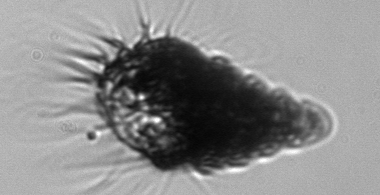
Label: Laboea_strobila